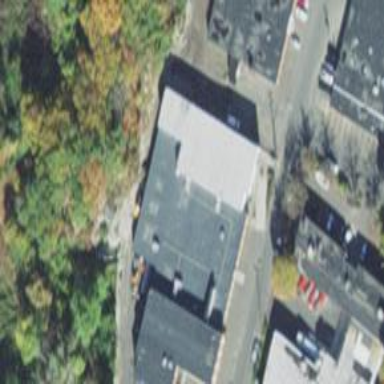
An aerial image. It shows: Part of building.